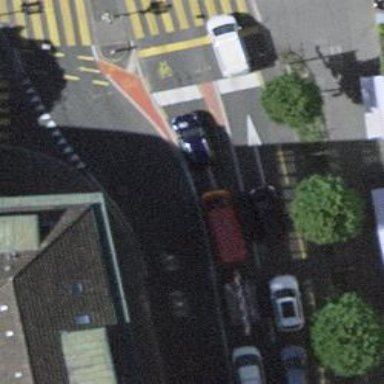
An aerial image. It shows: Primary highway with asphalt surface and trolley wires.